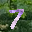
Label: 7